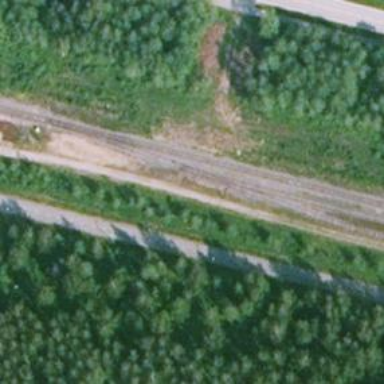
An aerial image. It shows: Wedge used for railway derailment.